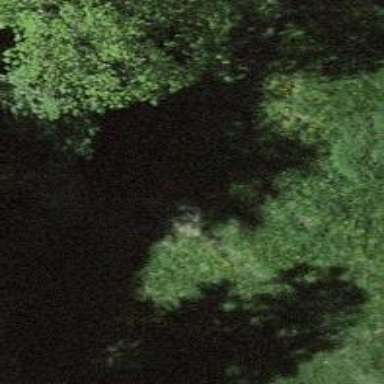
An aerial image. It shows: Path covered in grass.